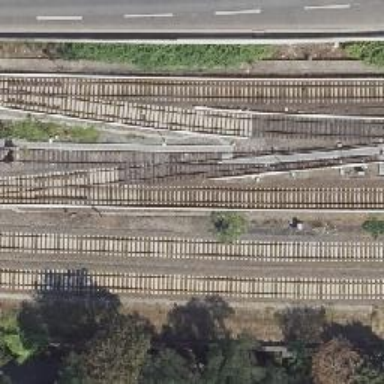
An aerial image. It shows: Light rail electrified railway.